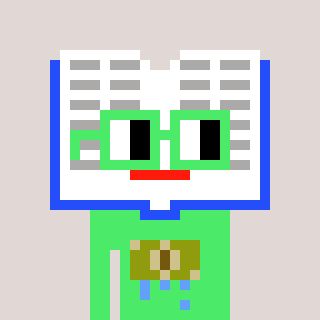
a pixel art character with square light green glasses, a dictionary-shaped head and a teal-colored body on a warm background